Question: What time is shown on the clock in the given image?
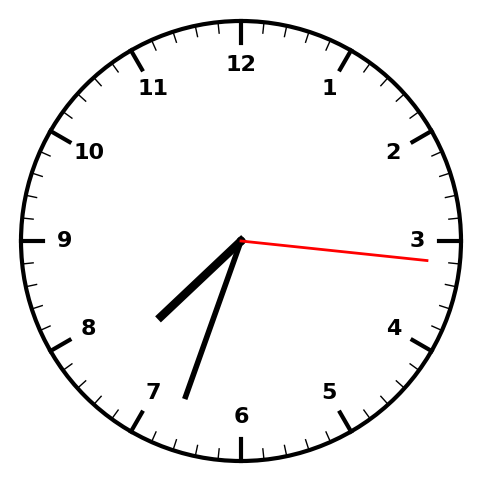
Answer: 07:33:16